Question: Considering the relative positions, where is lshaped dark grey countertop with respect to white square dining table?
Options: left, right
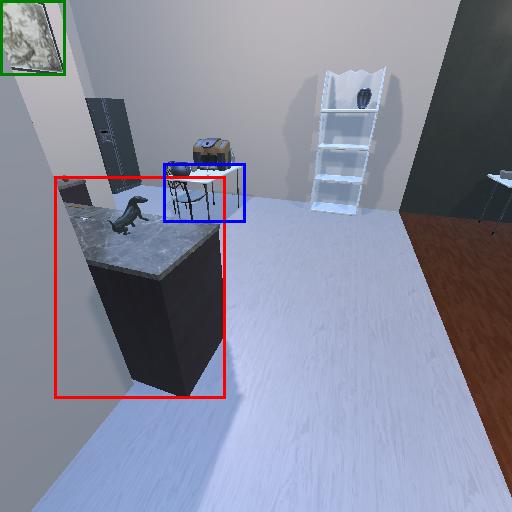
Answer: left